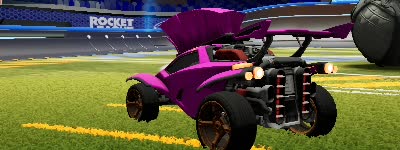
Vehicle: octane